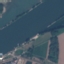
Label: River